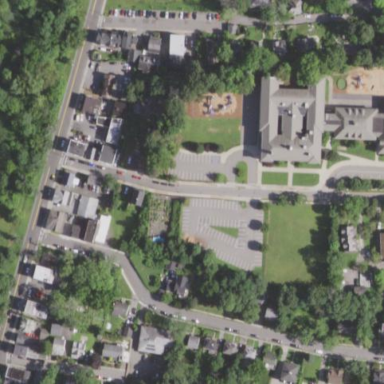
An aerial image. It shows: School.